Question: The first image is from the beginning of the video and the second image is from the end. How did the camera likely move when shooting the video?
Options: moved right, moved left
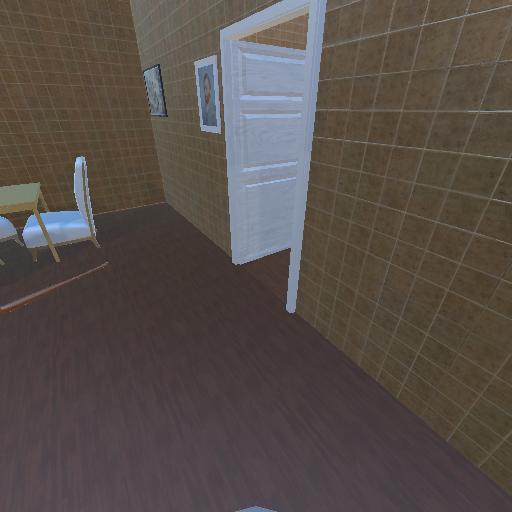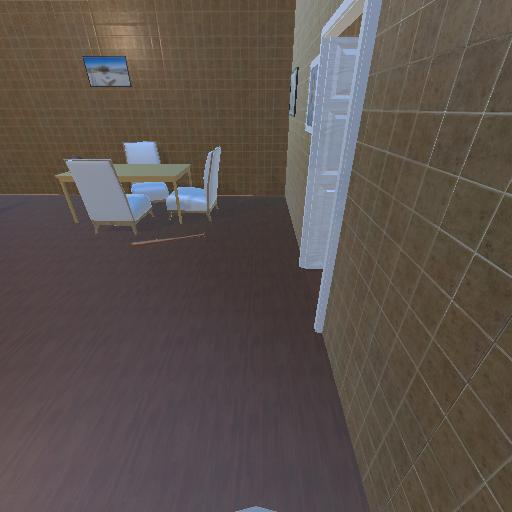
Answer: moved right